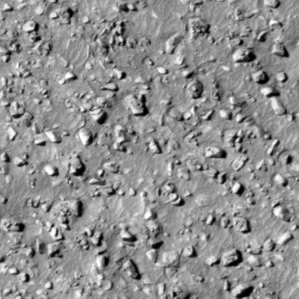
Label: non_frost